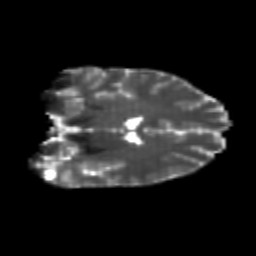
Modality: T2w
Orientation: coronal
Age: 24
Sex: female
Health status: healthy
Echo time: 0.074 s